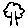
Label: tree